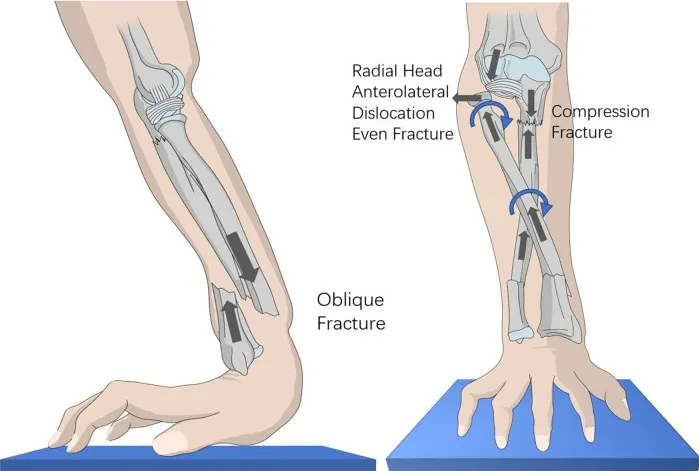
Mechanism of this type of injury.
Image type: radiology (ct)